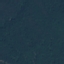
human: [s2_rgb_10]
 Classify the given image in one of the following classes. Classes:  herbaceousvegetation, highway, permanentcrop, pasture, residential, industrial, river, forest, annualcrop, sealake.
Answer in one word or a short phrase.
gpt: Forest